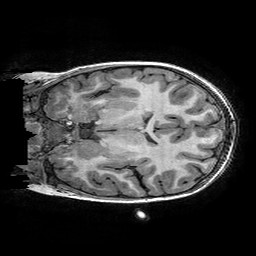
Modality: T1w
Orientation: coronal
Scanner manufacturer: ge
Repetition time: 0.008096 s
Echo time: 0.00318 s